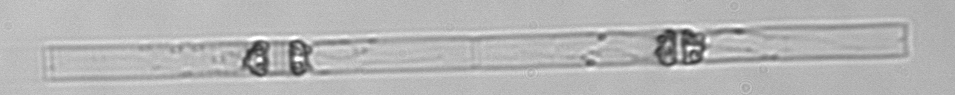
Label: Dactyliosolen_blavyanus